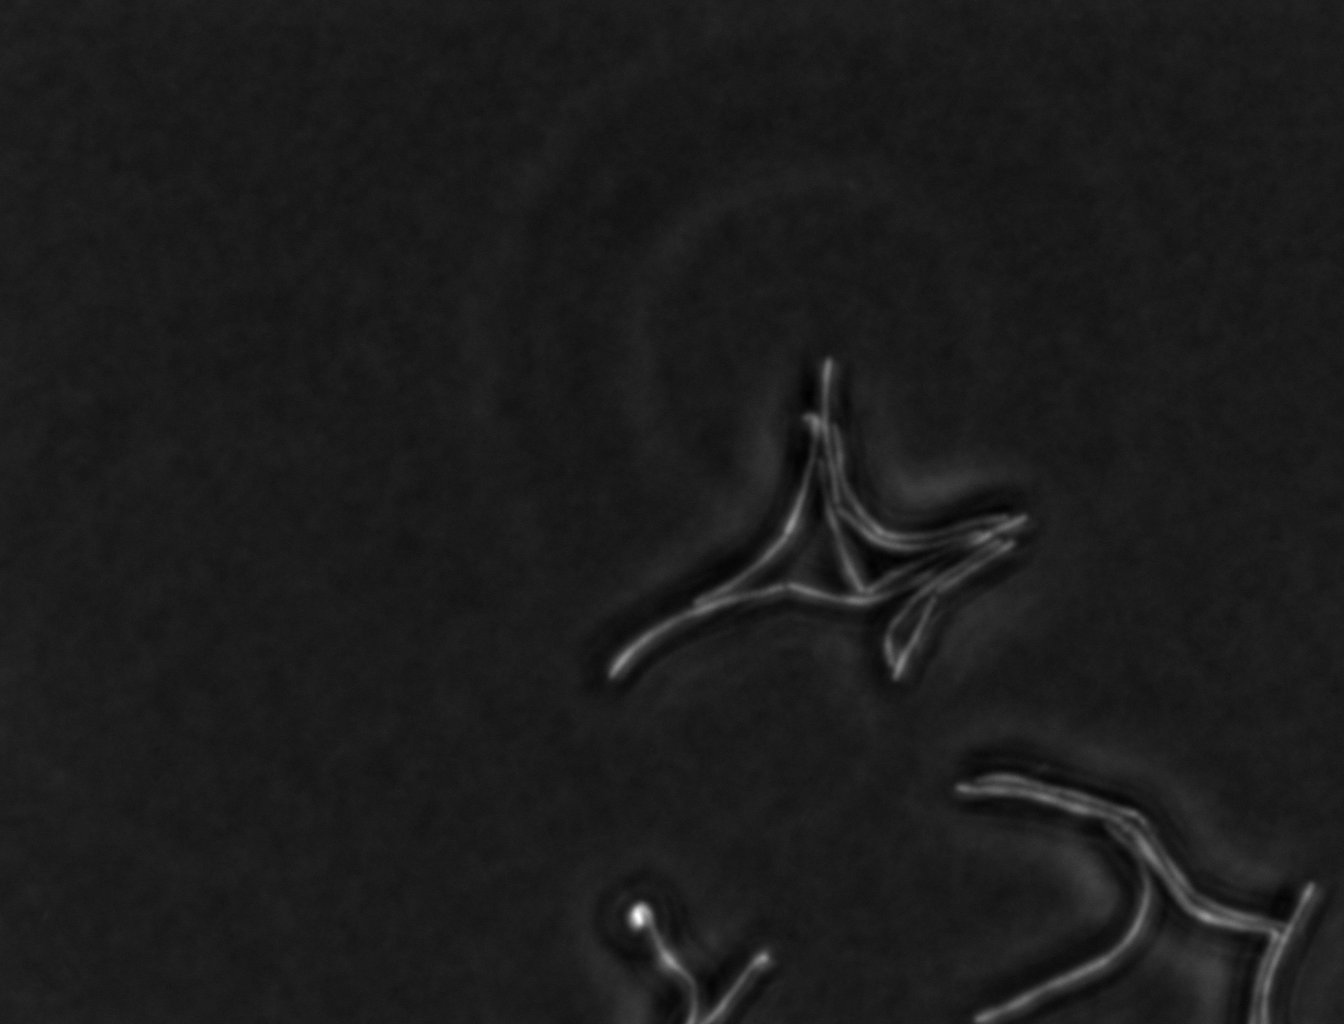
Phase contrast microscopy, 60x objective, 3 h incubation, 1.5% agar